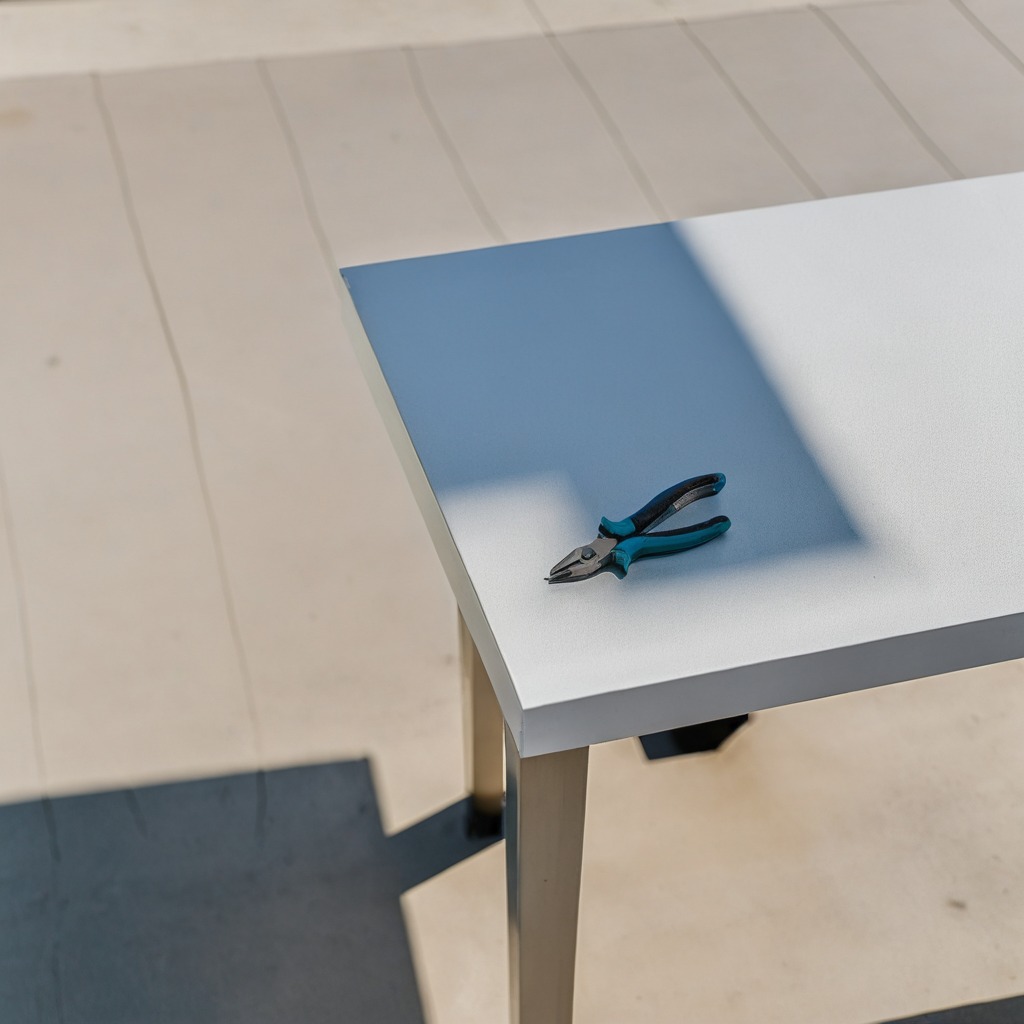
A plier lying on the table in a temporary outdoor tool station